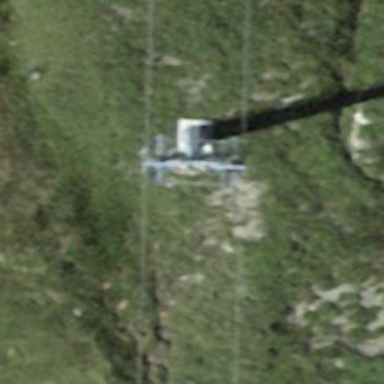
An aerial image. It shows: Pylon for aerialway.